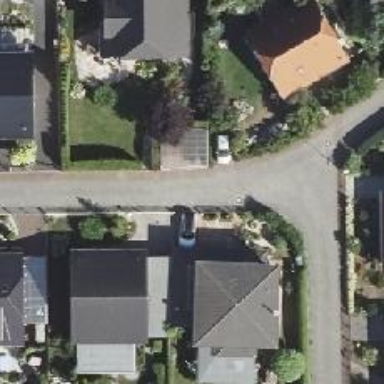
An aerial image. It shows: Living street.